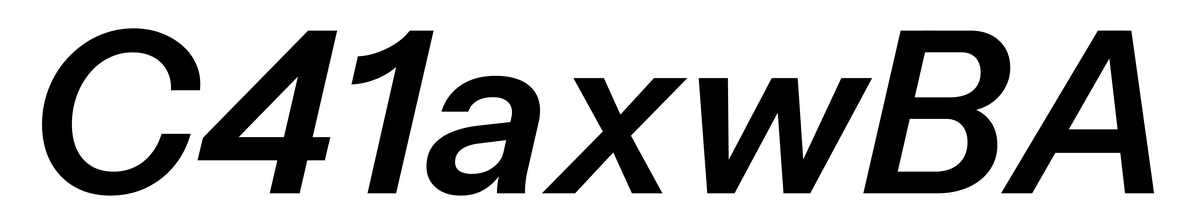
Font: InstrumentSans-Italic_SemiBold_Italic